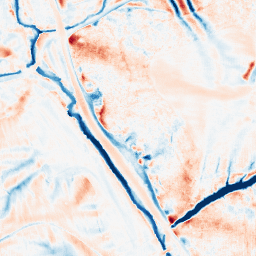
Category: edge_preserving
Decomposition family: median
Decomposition parameters: size: 21
Upsampling method: fft_zeropad
Upsampling parameters: scale: 2
Upsampling scale: 2